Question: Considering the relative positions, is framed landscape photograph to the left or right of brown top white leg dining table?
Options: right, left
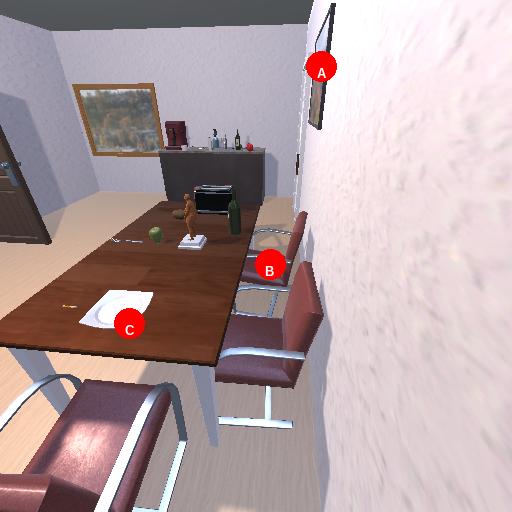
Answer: right